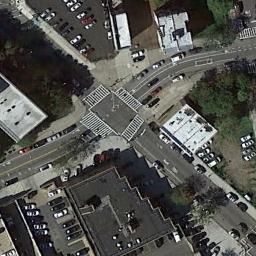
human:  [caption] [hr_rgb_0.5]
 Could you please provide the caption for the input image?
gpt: An intersection with dense traffic is between some buildings and parking lots .

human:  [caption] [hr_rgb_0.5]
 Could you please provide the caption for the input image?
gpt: There are many buildings beside the intersection .

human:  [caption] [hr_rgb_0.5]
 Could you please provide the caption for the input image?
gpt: There are many cars at the intersection .

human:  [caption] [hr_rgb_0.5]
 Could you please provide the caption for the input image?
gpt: There are many moving and waiting vehicles on the slanted intersection of the intersection, There are many buildings and some trees around the intersection, And many cars are parked in the open space beside the intersection .

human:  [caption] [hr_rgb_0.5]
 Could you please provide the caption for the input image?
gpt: There are two parking lots with some cars beside the intersection .